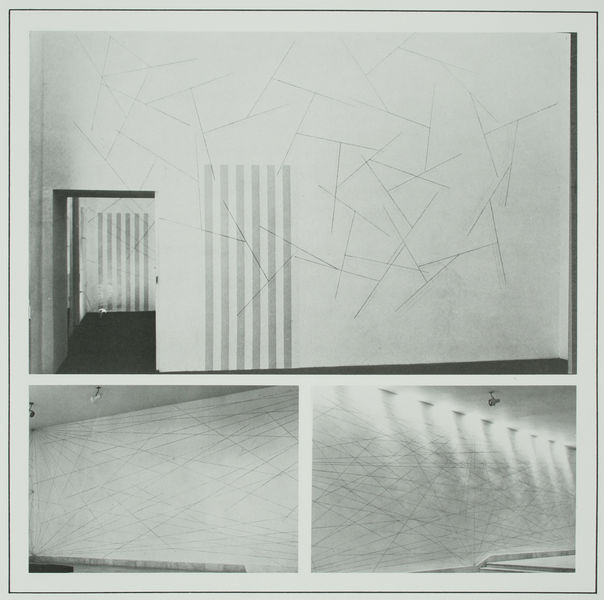
Titel: Different Lines
Künstler: Sol Lewitt
Schlagwörter: schatten, weiß, grau, licht, raum, schwarz, tür, rahmen, drei, fotos, perspektive, linien, gestreift, streifen, striche, foto, fotografie, rechteck, quadrate, struktur, museum, sol, lewitt, installation